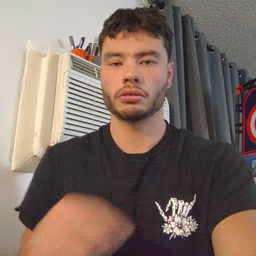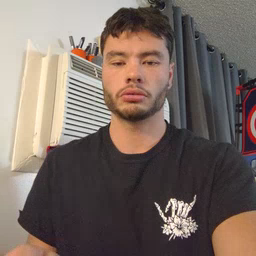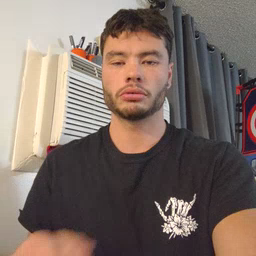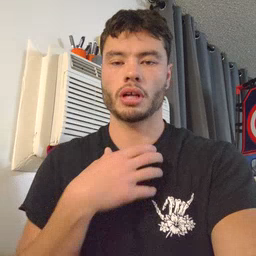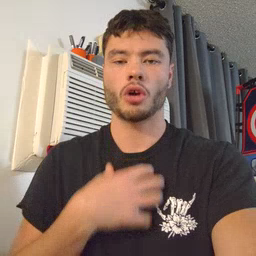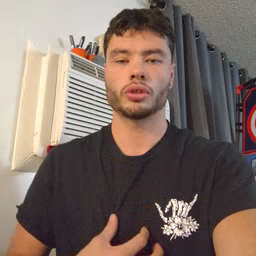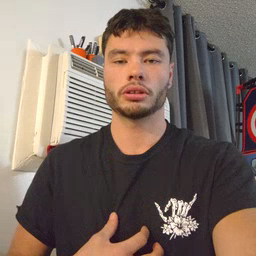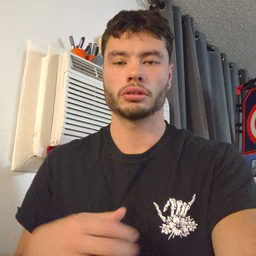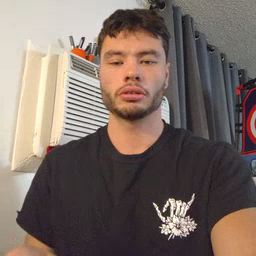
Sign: hungry